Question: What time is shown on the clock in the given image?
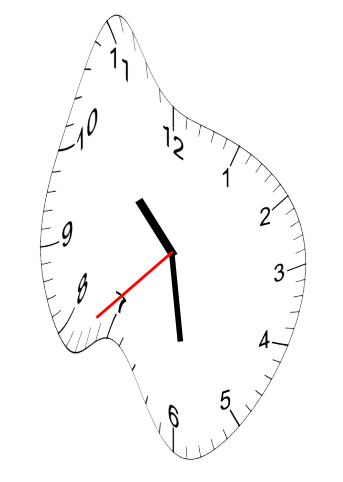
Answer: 10:28:38